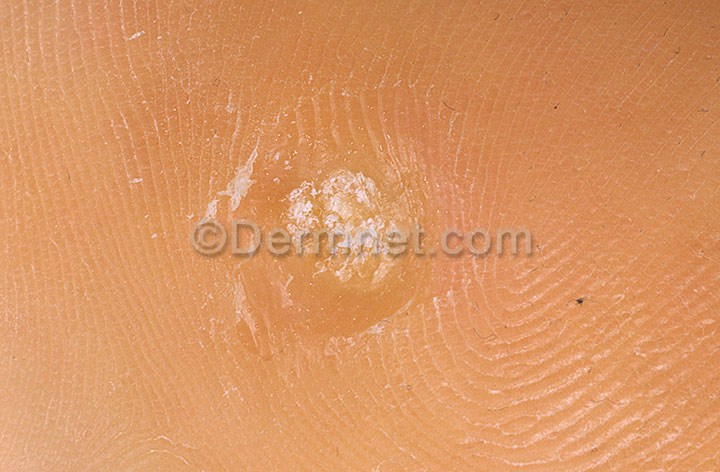
Disease: Warts Molluscum and other Viral Infections